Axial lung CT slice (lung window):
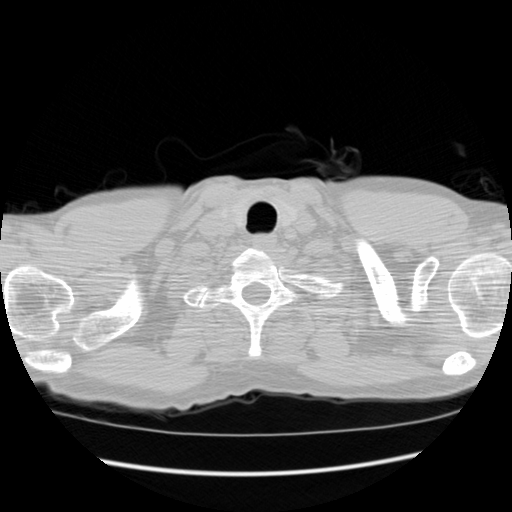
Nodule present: no